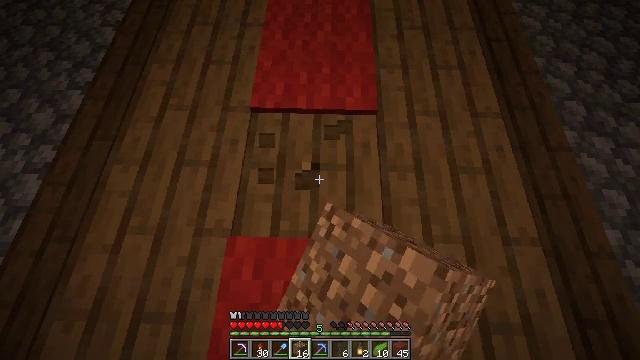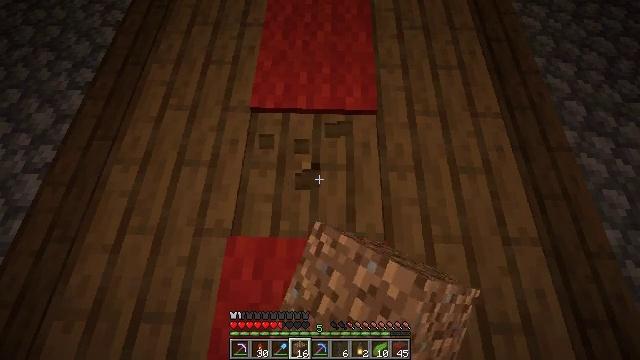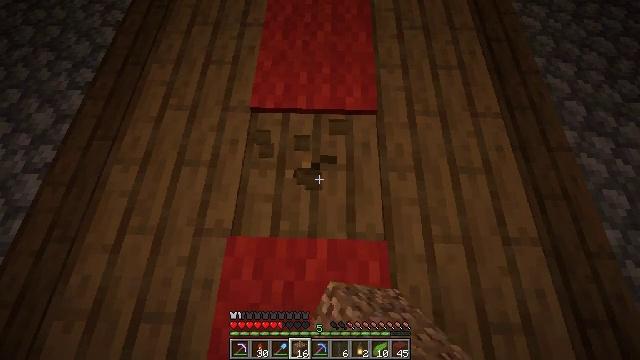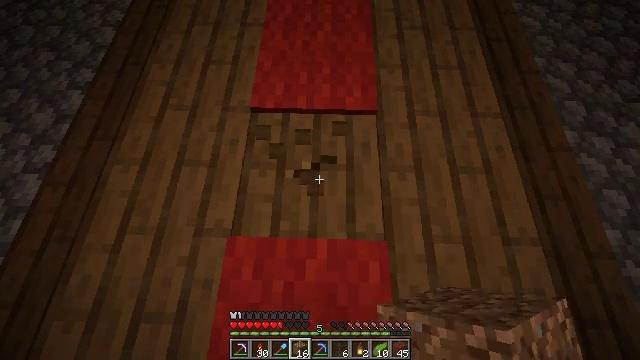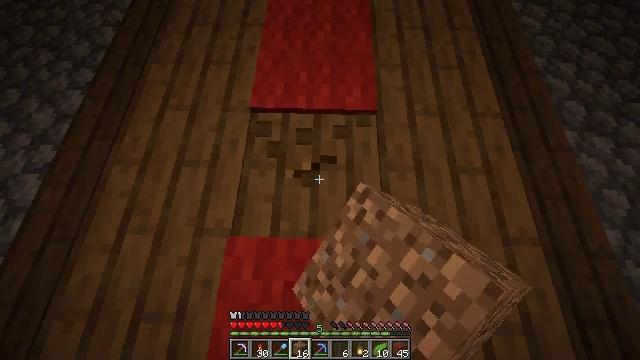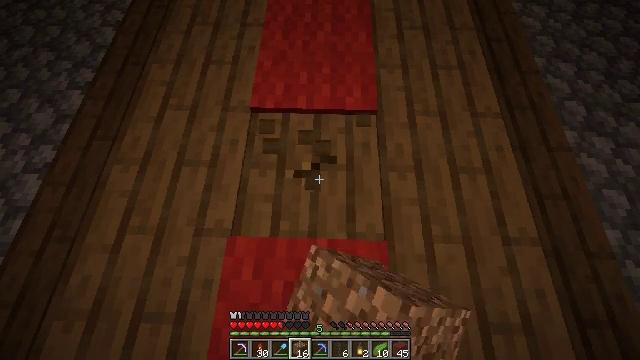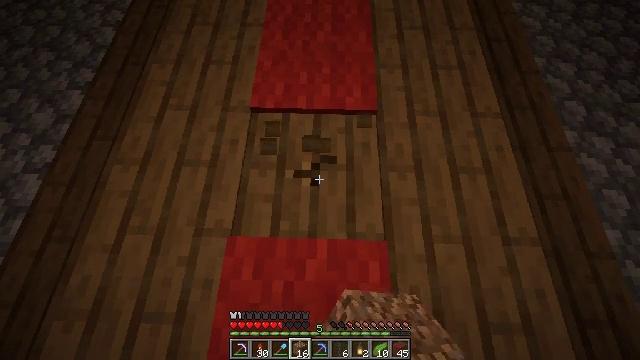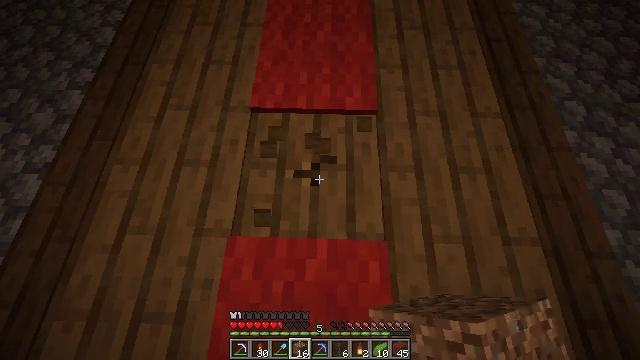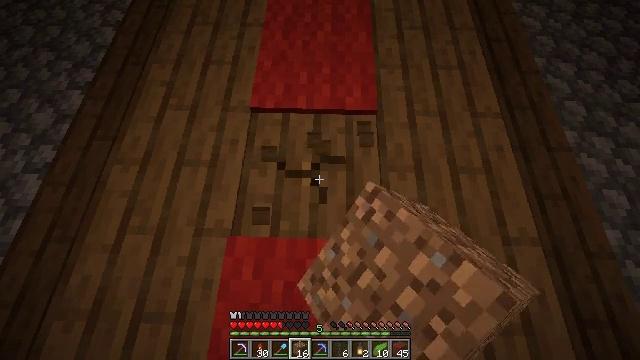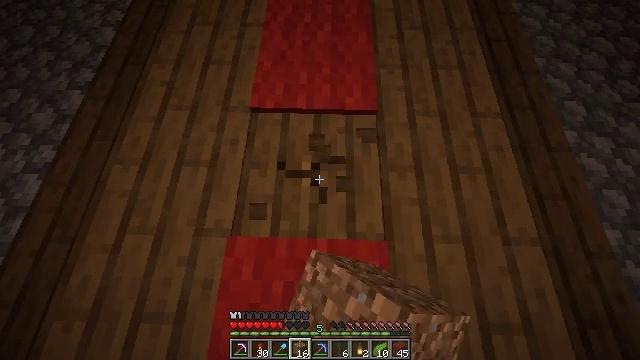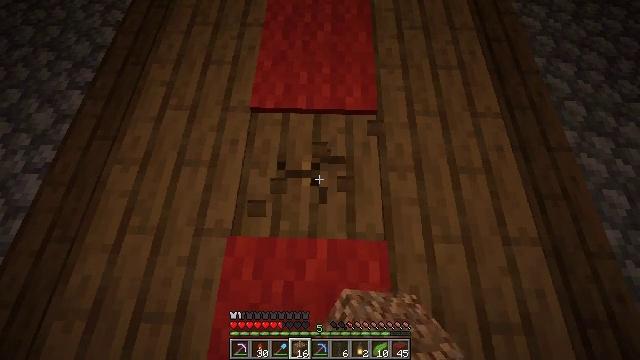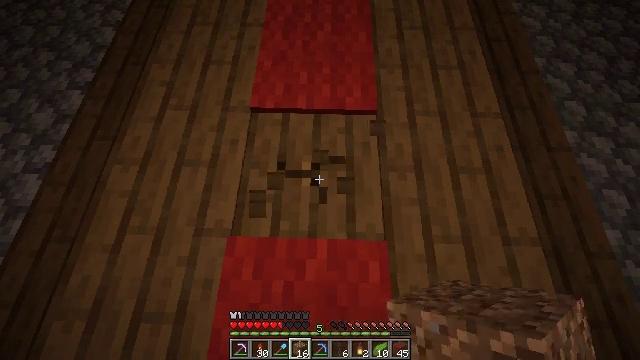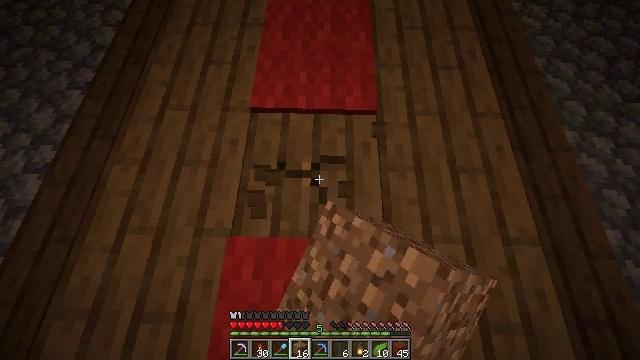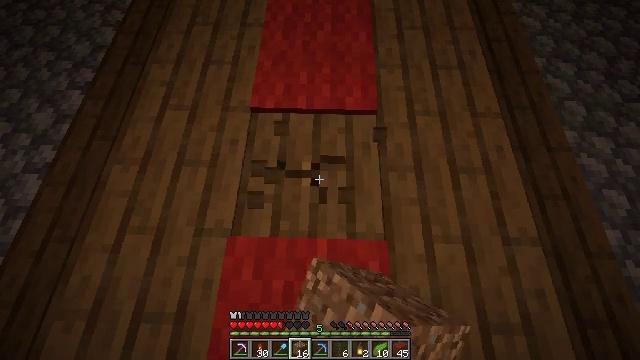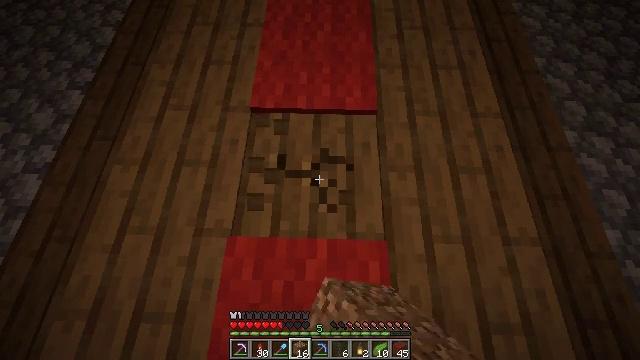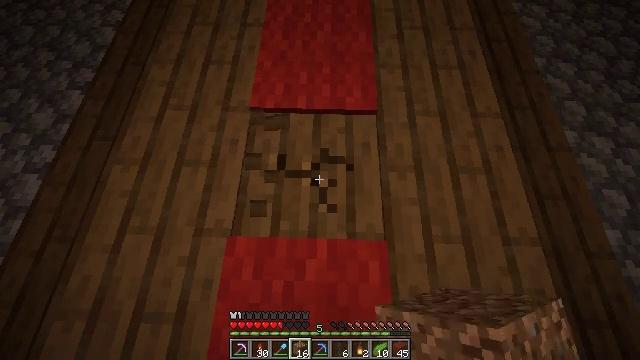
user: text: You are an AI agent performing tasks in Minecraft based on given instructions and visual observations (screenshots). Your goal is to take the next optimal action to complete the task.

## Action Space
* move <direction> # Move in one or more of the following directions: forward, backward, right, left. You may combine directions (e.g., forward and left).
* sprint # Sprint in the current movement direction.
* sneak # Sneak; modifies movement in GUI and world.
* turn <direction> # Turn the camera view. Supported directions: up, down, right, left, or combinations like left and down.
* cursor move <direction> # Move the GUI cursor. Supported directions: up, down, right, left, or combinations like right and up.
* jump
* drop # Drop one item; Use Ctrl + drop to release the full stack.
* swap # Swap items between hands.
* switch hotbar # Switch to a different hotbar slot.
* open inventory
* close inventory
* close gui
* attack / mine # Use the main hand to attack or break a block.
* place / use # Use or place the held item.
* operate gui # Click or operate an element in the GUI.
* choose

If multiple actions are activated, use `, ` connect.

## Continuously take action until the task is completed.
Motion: motion action
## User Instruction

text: Break spruce planks from a structure.
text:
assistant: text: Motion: attack / mine
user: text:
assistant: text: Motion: attack / mine
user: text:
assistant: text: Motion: attack / mine
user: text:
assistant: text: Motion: attack / mine
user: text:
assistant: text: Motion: attack / mine
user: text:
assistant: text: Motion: attack / mine
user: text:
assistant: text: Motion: attack / mine
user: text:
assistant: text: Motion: attack / mine
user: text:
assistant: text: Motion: attack / mine
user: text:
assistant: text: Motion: attack / mine
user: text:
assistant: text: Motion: attack / mine
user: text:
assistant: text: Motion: attack / mine
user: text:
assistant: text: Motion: attack / mine
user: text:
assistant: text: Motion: attack / mine
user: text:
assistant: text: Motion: attack / mine
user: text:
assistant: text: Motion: attack / mine
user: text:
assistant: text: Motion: attack / mine
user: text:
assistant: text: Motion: attack / mine
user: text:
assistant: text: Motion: attack / mine
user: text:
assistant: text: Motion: attack / mine
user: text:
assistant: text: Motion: attack / mine
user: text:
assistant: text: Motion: attack / mine
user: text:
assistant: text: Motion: attack / mine
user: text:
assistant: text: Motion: attack / mine
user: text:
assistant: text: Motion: attack / mine
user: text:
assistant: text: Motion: attack / mine
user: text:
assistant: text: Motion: attack / mine
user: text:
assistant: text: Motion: attack / mine
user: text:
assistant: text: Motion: attack / mine
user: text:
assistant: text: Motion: attack / mine